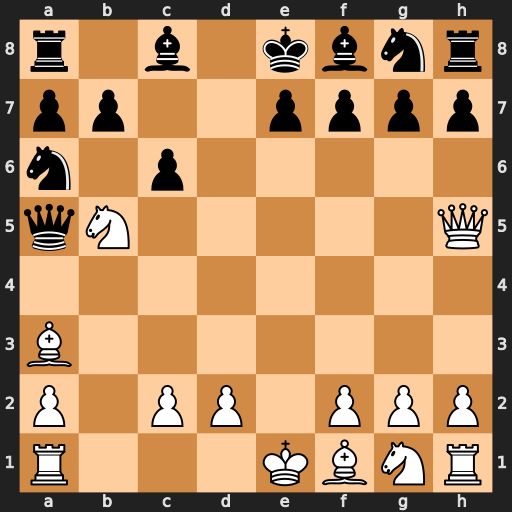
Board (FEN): r1b1kbnr/pp2pppp/n1p5/qN5Q/8/B7/P1PP1PPP/R3KBNR
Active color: w
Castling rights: KQkq
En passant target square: -
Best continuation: Nd6+ exd6 Qxa5